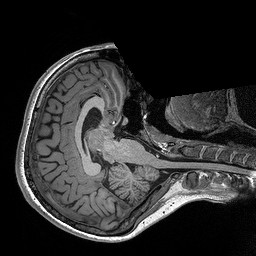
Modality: T1w
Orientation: axial
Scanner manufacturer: siemens
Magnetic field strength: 3 T
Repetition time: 2.3 s
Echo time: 0.00298 s